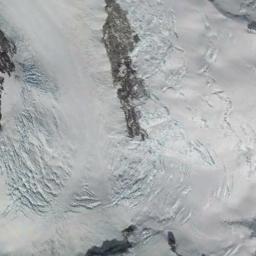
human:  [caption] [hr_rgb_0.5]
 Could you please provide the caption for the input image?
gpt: A snow-covered mountain covered in large areas .

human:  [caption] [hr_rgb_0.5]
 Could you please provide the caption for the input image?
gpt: A lot of snow is on the snowberg .

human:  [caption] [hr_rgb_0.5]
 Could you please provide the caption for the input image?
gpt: The snow berg is consist of bare land and white snow .

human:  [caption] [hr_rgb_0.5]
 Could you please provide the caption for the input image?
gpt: The snowberg is covered with snow and ice .

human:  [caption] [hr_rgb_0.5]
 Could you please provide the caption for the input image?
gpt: There are full of snow on the snowberg .